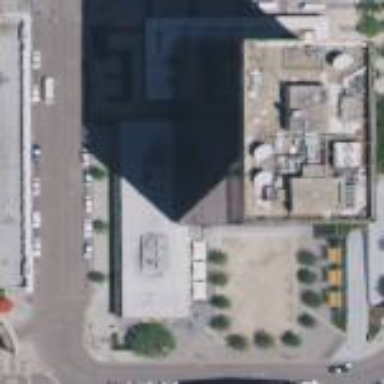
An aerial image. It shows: Television studio building.